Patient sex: M
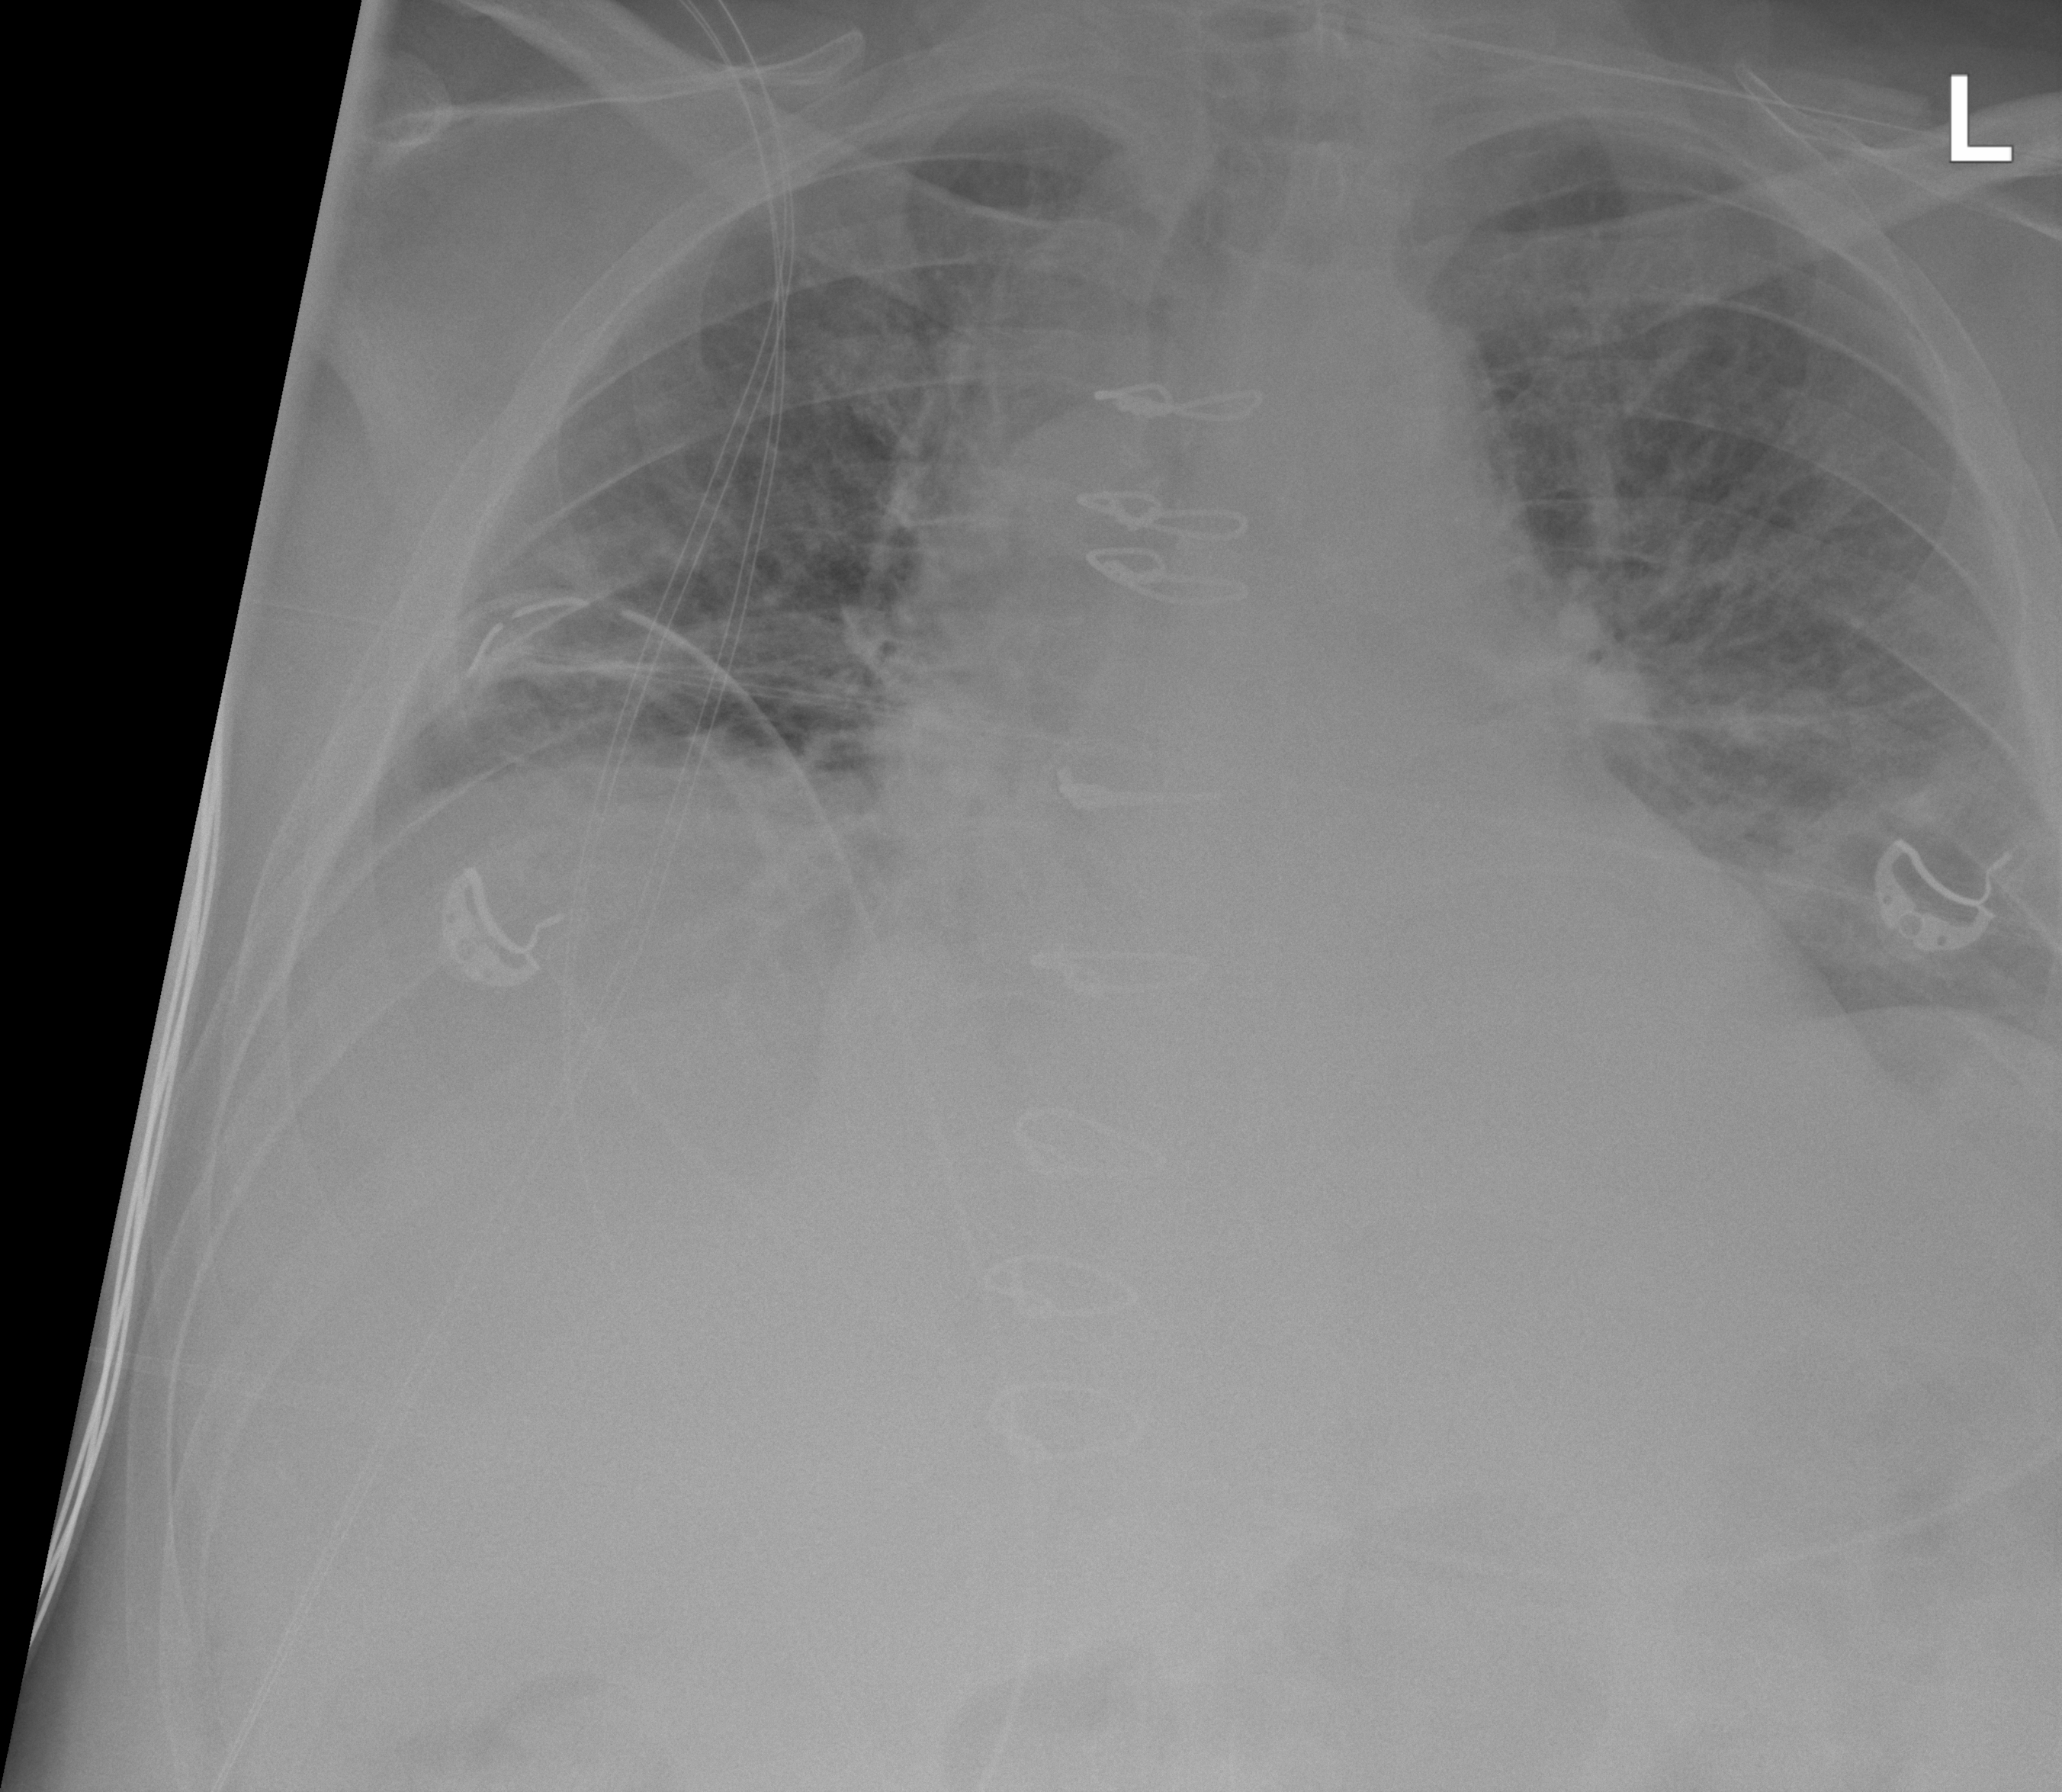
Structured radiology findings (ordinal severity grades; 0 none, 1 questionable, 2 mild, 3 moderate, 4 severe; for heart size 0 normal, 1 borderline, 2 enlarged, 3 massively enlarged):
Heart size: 2
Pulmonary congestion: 0
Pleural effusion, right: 1
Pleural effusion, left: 1
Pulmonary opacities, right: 1
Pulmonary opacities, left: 1
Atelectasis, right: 2
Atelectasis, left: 2